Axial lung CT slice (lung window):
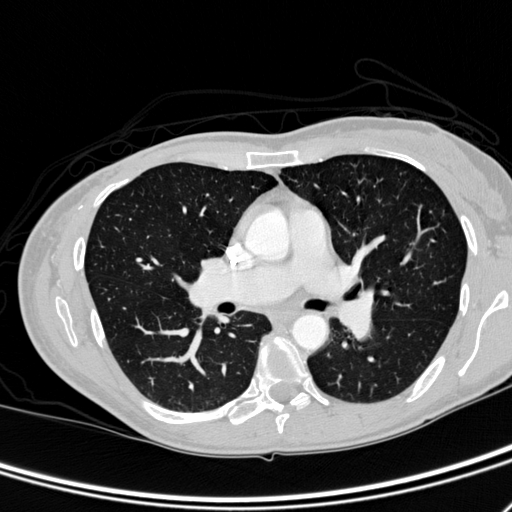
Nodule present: no